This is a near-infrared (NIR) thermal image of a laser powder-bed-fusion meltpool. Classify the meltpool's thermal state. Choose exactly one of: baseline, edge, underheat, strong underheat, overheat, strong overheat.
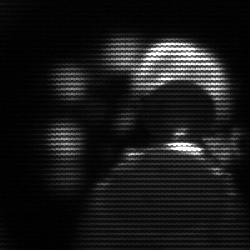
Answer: edge